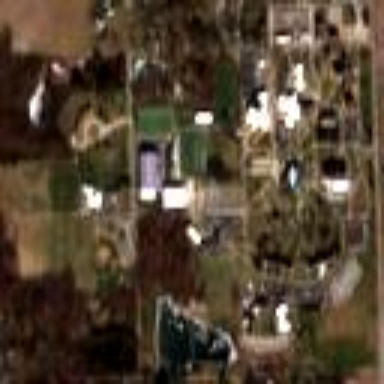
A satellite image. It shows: University.